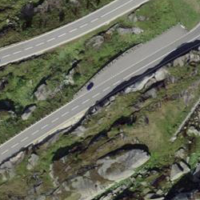
EUNIS habitat code: 26
Species observed at this site:
Arnica montana